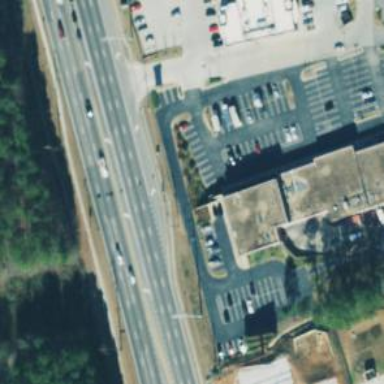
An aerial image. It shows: Primary road with asphalt surface.